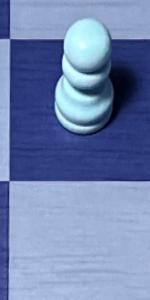
Label: Empty